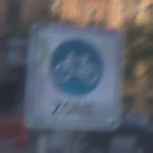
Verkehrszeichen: BeginnFahrradzone
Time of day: SunriseSunset
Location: Outdoor (Urban)
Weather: PartlyCloudy
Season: NotSpecified
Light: Natural